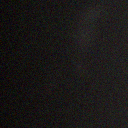
Screen state: off